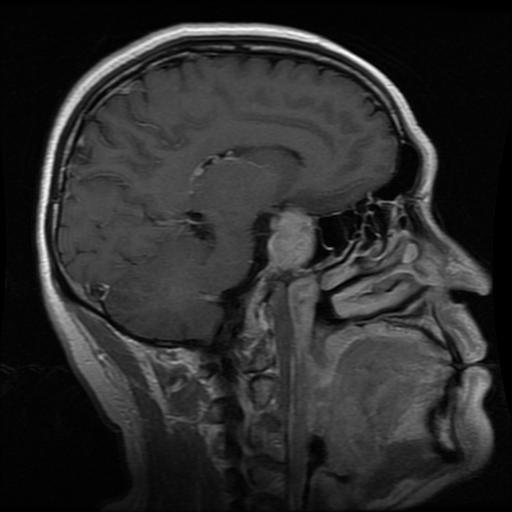
Label: pituitary